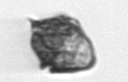
Label: Kryptoperidinium_triquetrum